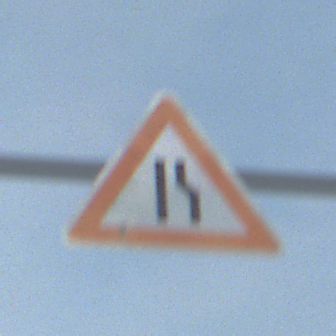
Verkehrszeichen: EinseitigVerengteFahrbahnRechts
Umgebung: Outdoor, Nature
Tageszeit: SunriseSunset
Wetter: PartlyCloudy
Licht: Natural
Jahreszeit: NotSpecified
Kontrast: LowContrast